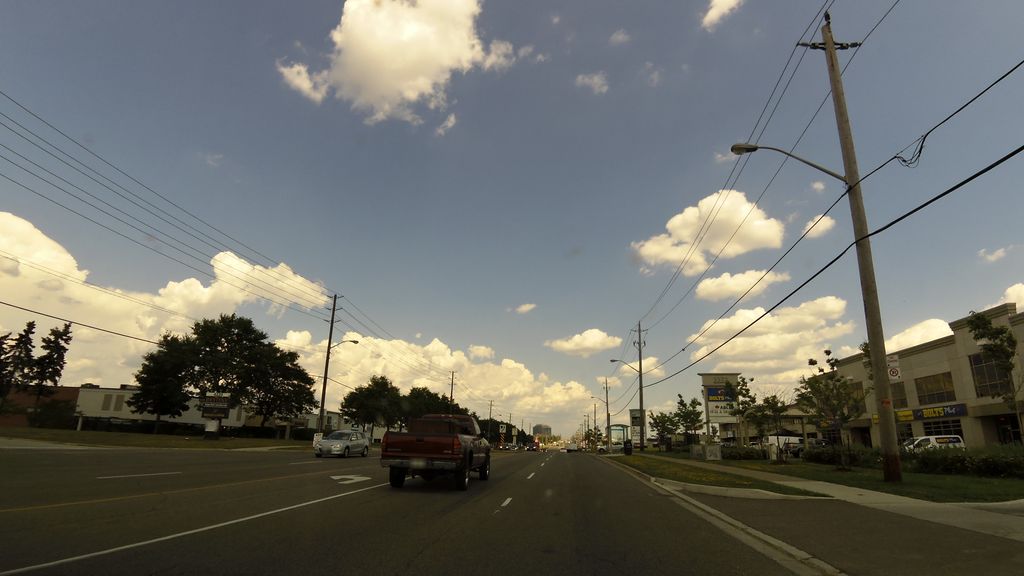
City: toronto